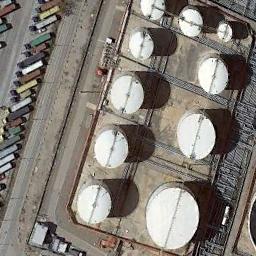
Label: storage tanks